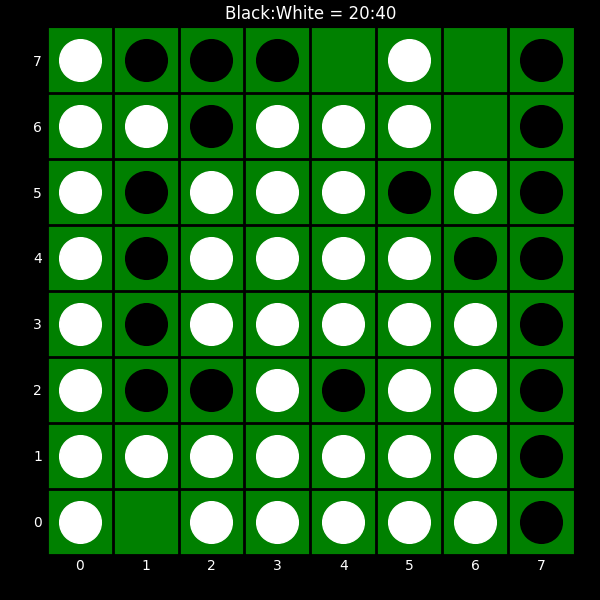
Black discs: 20
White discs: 40